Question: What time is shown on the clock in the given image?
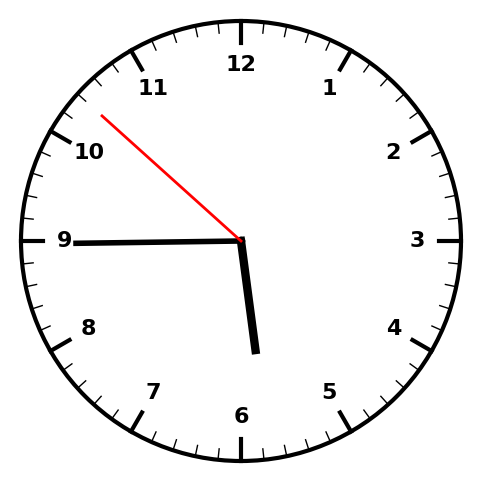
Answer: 05:44:52